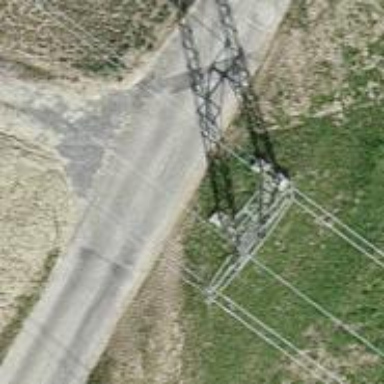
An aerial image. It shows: Power tower.